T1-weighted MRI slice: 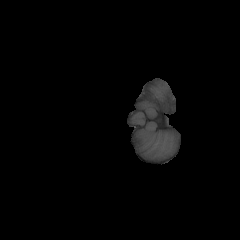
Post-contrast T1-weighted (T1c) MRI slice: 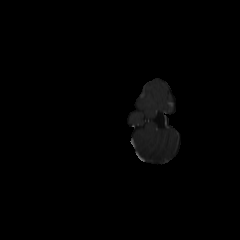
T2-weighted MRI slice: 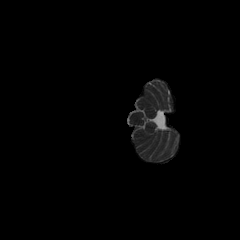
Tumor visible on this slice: no